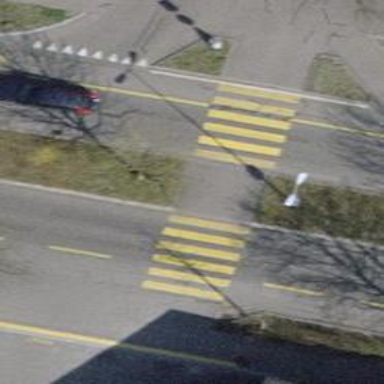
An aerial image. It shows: Uncontrolled zebra crossing with central island.